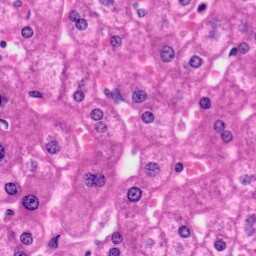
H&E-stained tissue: Liver